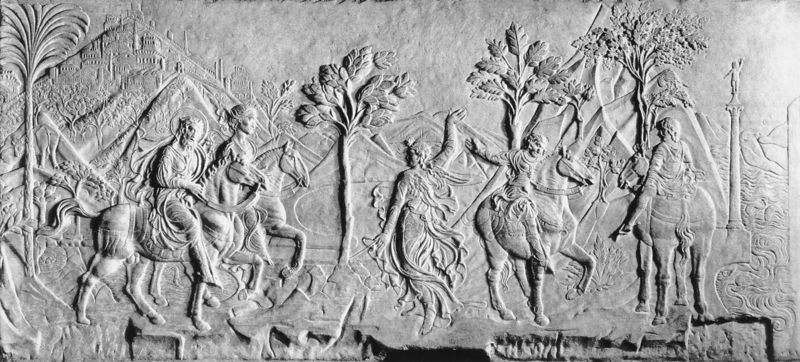
Titel: Dem hl. Sigismund begegnet auf dem Weg nach Agaunum ein Engel
Künstler: Agostino di Duccio
Institution: Mailand, Castello Sforzesco
Schlagwörter: berg, mann, wasser, bäume, sand, sitzen, stadt, bewegung, frau, grau, marmor, männer, säule, weg, tanz, bärte, stein, boden, tanzen, pferd, pferde, reiter, turm, engel, putto, hufe, reiten, relief, berge, wüste, mauer, tafel, palme, zinnen, antike, burg, druck, kopie, heiligenschein, jesus, reise, heiliger, palmen, prozession, heilige, begrüßung, heilig, putten, jerusalem, zelt, zelte, stien, boten, einzug, alexander, pyramiden, säulenheiliger, tzelt